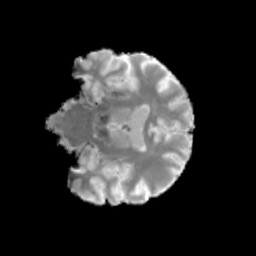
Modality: MD
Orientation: coronal
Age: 67
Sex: male
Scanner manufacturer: siemens
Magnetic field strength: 3 T
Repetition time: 3.23 s
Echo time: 0.0892 s